Field crop: tomato
Growth stage: 1
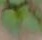
Species: solanum